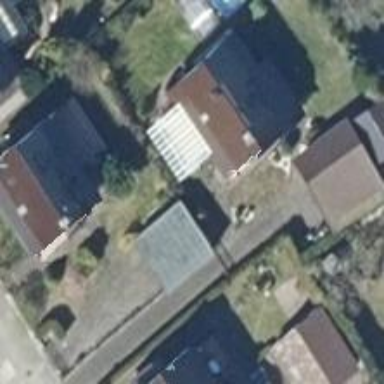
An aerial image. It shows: Simple and straightforward house.